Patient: sex M, age 58
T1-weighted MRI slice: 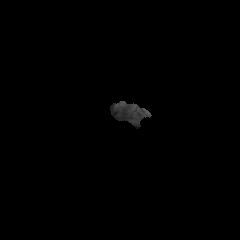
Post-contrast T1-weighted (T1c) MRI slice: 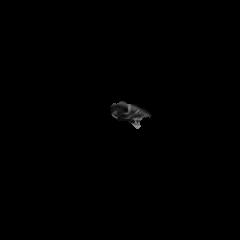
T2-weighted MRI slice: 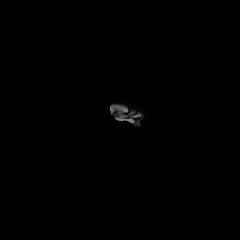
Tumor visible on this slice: no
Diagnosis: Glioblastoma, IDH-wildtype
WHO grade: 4